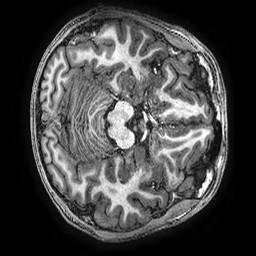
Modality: T1w
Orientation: axial
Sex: male
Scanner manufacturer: ge
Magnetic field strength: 3 T
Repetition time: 0.00766 s
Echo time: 0.003476 s